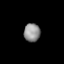
Tissue: lung
Cell type: T cells
Senescence score: 0.1958
Nuclear area (px): 294
Mean DAPI intensity: 142.973